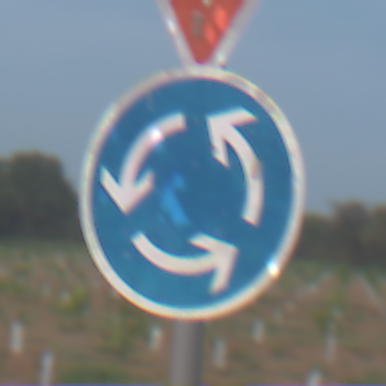
Verkehrszeichen: Kreisverkehr
Zusatzzeichen oben: VorfahrtGewaehren
Umgebung: Outdoor, Nature
Tageszeit: SunriseSunset
Wetter: PartlyCloudy
Licht: Natural
Jahreszeit: NotSpecified
Kontrast: LowContrast